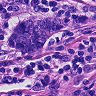
Metastatic tissue present: yes